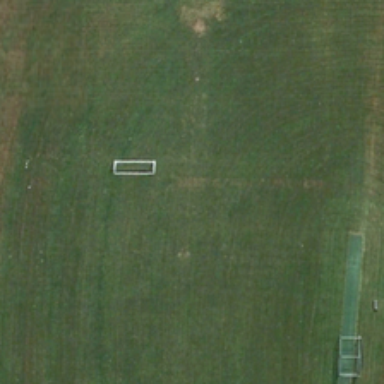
Two white boxes are placed on the meadow .